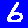
Digit: 6